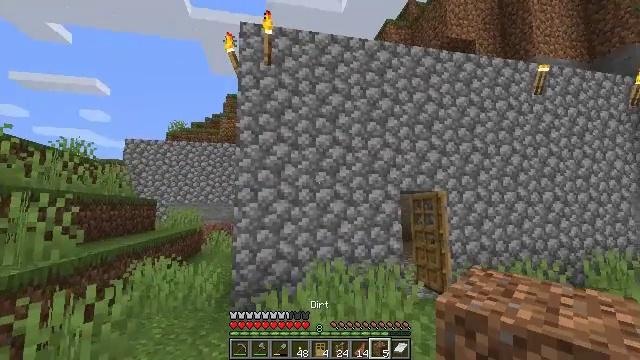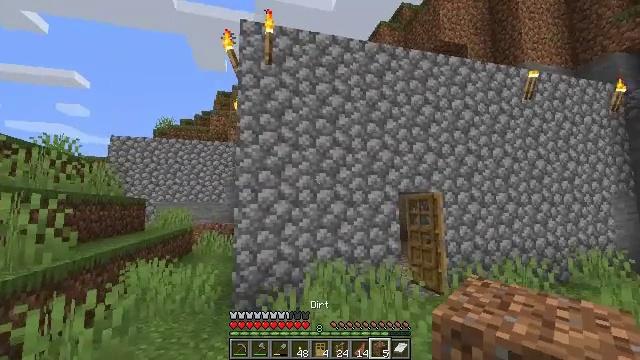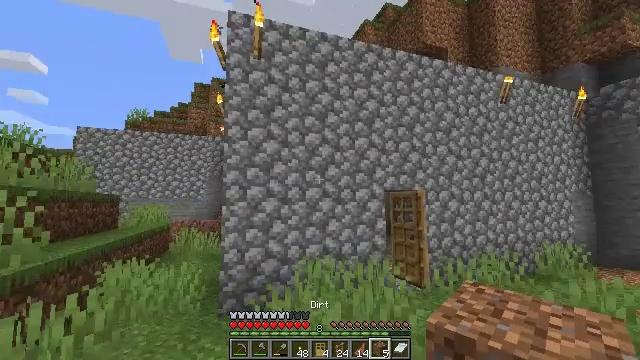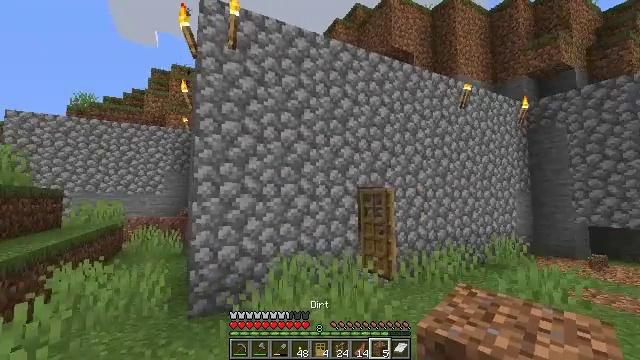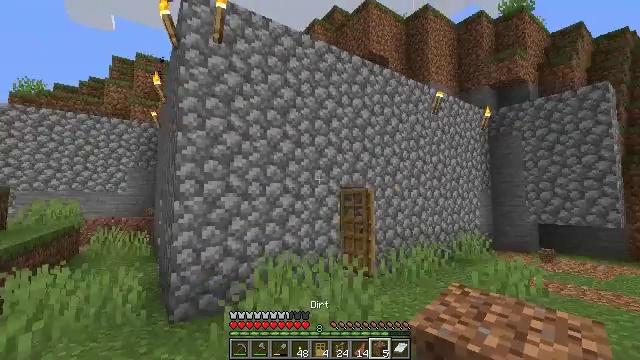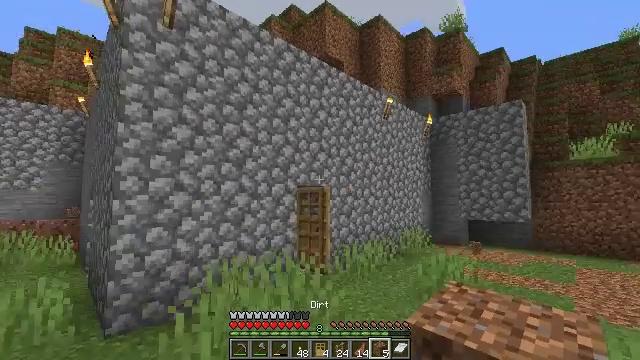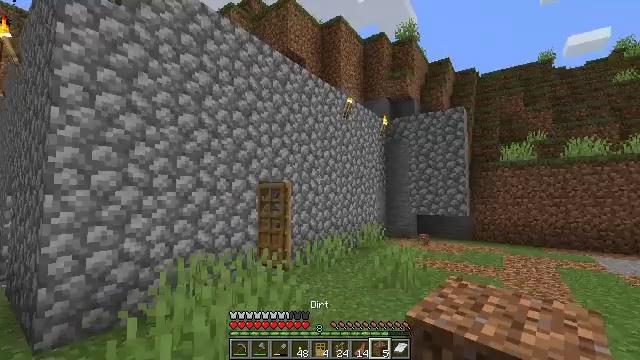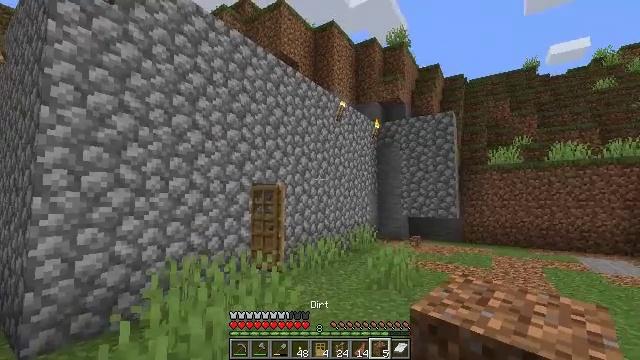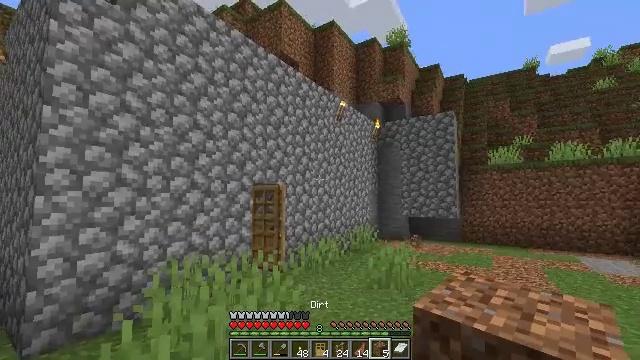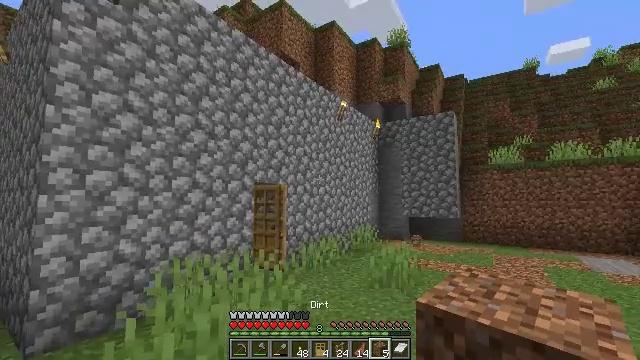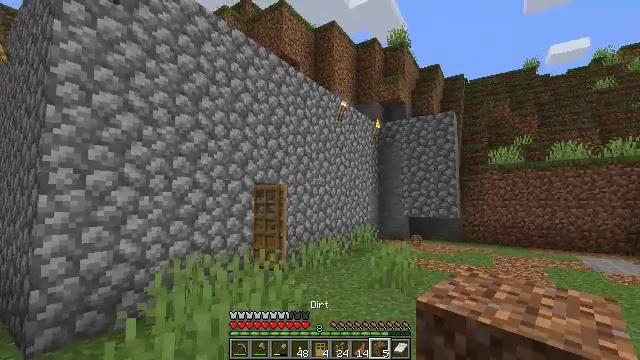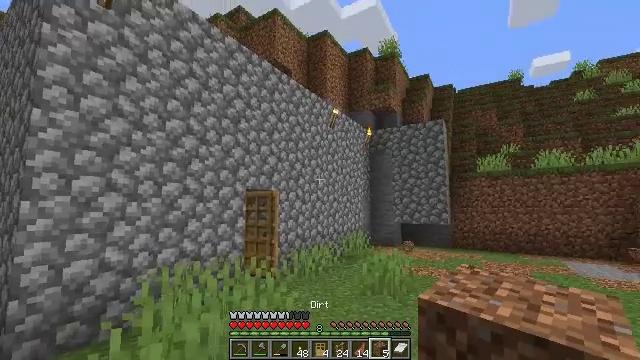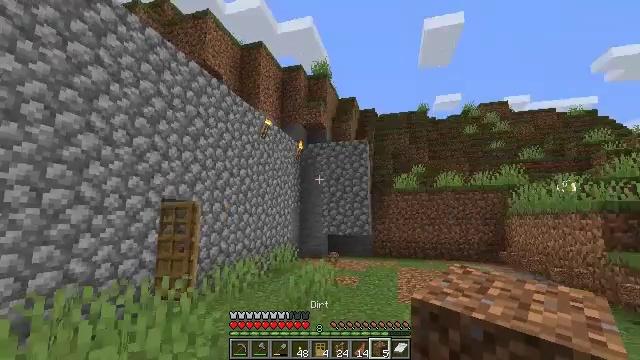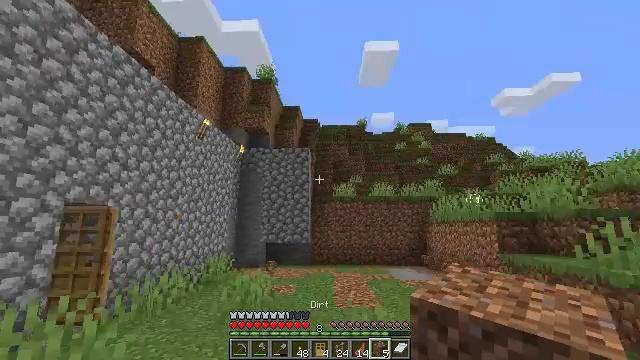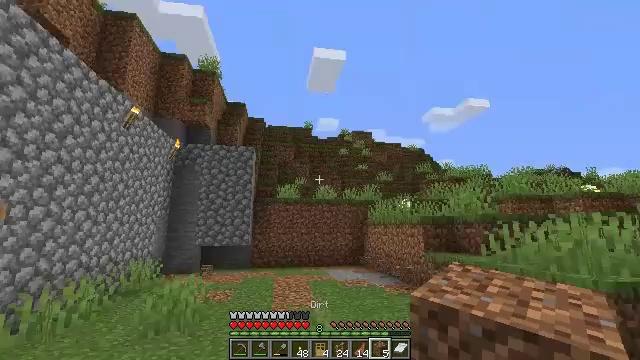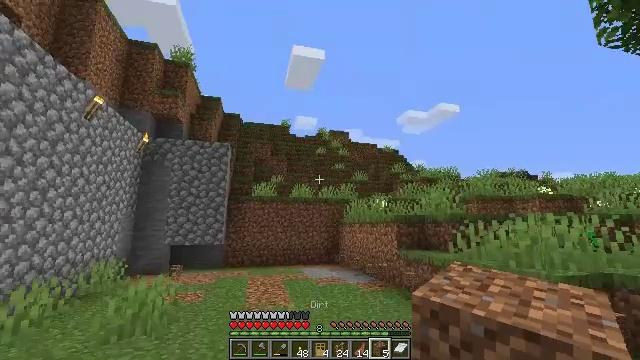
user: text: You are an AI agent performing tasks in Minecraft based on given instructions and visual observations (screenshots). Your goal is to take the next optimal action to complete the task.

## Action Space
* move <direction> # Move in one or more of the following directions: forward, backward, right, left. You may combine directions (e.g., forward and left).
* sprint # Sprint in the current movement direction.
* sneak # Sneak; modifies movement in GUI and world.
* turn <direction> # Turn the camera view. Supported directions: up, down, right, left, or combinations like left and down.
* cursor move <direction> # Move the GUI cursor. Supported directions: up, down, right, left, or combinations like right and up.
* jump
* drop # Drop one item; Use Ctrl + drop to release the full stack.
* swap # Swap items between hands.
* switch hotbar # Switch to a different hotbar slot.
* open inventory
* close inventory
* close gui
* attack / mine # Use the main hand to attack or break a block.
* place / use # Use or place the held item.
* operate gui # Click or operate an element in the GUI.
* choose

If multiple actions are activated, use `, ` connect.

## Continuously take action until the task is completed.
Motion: motion action
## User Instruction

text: Mine cobblestone to craft tools and furnaces.
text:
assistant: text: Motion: move left, turn right
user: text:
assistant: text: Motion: move left, turn right
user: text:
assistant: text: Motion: move left, turn right
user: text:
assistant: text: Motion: move left, turn right
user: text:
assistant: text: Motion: turn right
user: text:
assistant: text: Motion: turn right
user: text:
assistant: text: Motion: turn right
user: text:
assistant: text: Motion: no_op
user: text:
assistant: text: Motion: no_op
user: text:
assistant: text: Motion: no_op
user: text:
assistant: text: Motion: turn right and up
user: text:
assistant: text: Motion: turn right and up
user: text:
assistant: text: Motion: turn right and up
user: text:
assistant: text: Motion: turn right
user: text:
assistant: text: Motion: turn right
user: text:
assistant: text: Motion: turn right
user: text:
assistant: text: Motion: turn right and down
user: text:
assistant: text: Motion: turn right and down
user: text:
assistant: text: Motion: turn right and down
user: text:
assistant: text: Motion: turn right and down
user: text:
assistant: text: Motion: turn right and down
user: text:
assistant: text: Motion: turn right
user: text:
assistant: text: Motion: no_op
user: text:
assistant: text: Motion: no_op
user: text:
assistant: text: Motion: no_op
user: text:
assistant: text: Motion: turn left
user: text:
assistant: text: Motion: turn left
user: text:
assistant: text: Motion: turn left
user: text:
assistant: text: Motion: turn left and down
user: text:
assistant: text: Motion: turn left